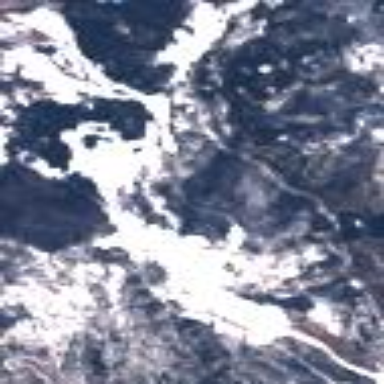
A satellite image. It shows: Area designated for winter sports.